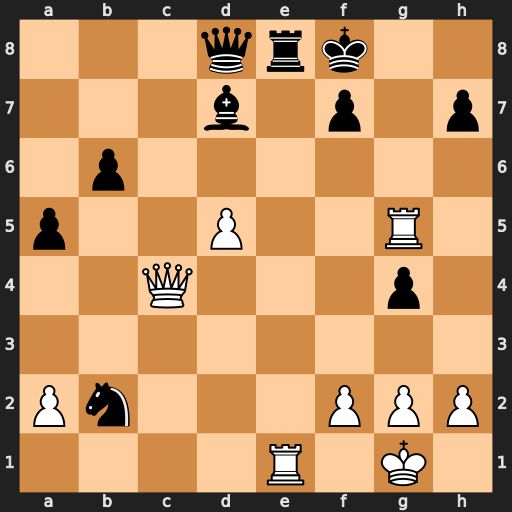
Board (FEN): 3qrk2/3b1p1p/1p6/p2P2R1/2Q3p1/8/Pn3PPP/4R1K1
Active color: w
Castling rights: -
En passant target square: -
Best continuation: Rxe8+ Bxe8 Qxg4